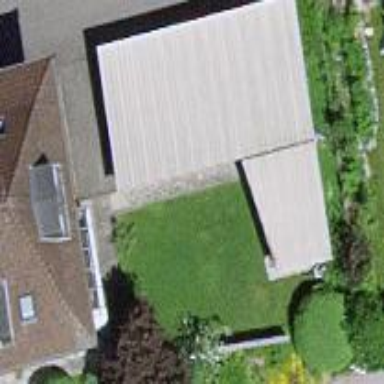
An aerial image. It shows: View of roof of building.